Question: I've created a UserControl in a separate project in the same solution I want to use it in.
My solution looks like this:

As you can see, I made a reference to the other project in the solution.
However, in frmWizard.cs, the user control does not appear in the toolbox.
(When I create a form in WizardPages, it does)
I tried adding a "using WizardPages.WizardPages.cs" to frmWizard.cs, but Visual Studio reported that that did not exist.
Any suggestions would be appreciated.
Tim
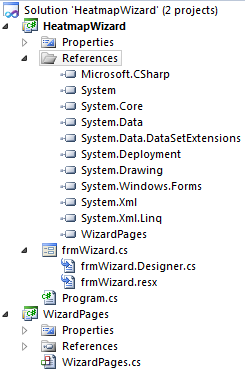
Answer: You forgot to make the class public.